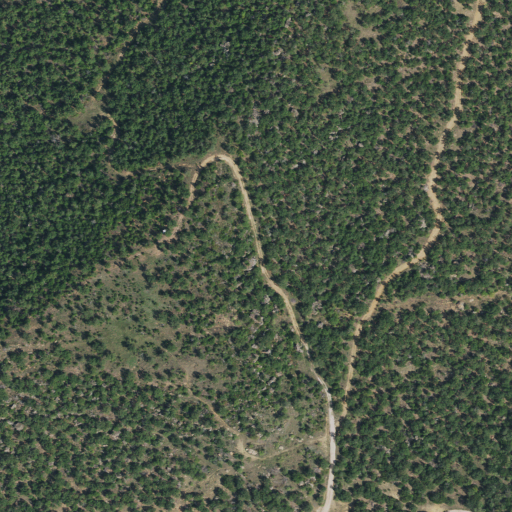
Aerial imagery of mountain in Texas named Indian Mountain containing deciduous forest, shrub, grassland, and evergreen forest